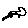
Label: cat